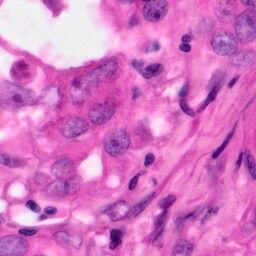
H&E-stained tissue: Pancreatic